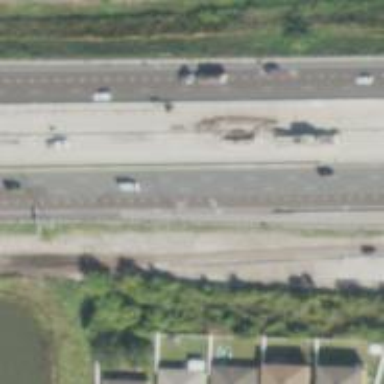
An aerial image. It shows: Motorway junction.